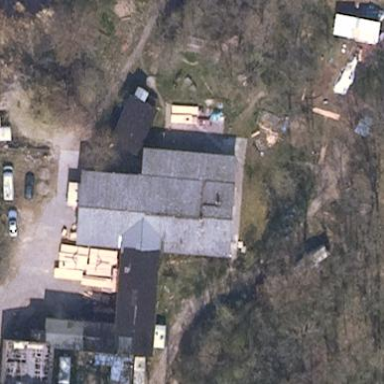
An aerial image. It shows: Warehouse building.